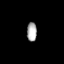
Tissue: prostate
Cell type: Myeloid cells
Senescence score: 0.7008
Nuclear area (px): 182
Mean DAPI intensity: 175.615